Question: I have some rectangles drawn on 'Canvas'. And now I need for each rectangle an 'onclickListener'.
But because I'm very new to android and specially 'Canvas', I need some help.
Anyway is it possible to add a listener?

'''
RelativeLayout ll = (RelativeLayout) findViewById(R.id.rect);
Paint paint = new Paint();
Paint paintForSize = new Paint();
paintForSize.setColor(Color.parseColor("#FFFFFF"));
paintForSize.setTextSize(45);
Bitmap bg = Bitmap.createBitmap(480, 800, Bitmap.Config.ARGB_8888);
Canvas canvas = new Canvas(bg);
int left = 0; // initial start position of rectangles (50 pixels from left)
int leftText =70;
int topText = 93;
int top = 50; // 50 pixels from the top
int width = 60;
int height = 60;
for(int x = 0; x < 4; x++) { // draw 4 rectangles
if(x == 0){
paint.setColor(Color.parseColor("#FF7979"));
canvas.drawText("Rec 1", leftText, topText, paintForSize);
}
if(x == 1){
paint.setColor(Color.parseColor("#FFD060"));
canvas.drawText("Rec 2", leftText, topText, paintForSize);
}
if(x == 2){
paint.setColor(Color.parseColor("#B6DB49"));
canvas.drawText("Rec 3", leftText, topText, paintForSize);
}
if(x == 3){
paint.setColor(Color.parseColor("#CB97E5"));
canvas.drawText("Rec 4", leftText, topText, paintForSize);
}
canvas.drawRect(left, top, left+width, top+height, paint);
top = (top + height + 10); // set new left co-ordinate + 10 pixel gap
topText = (topText + height + 10);
}
RelativeLayout.LayoutParams params = new RelativeLayout.LayoutParams(LayoutParams.WRAP_CONTENT,
LayoutParams.WRAP_CONTENT);
params.addRule(RelativeLayout.ALIGN_PARENT_LEFT);
ImageView iV = new ImageView(this);
iV.setImageBitmap(bg);
ll.addView(iV,params);
'''
Can anybody guide me through this, how should I do it?
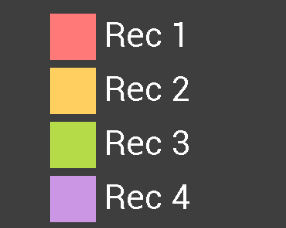
Answer: Might I suggest rethinking how this is going to work. If these rectangles are going to be buttons of some sort, perhaps your better off drawing buttons in your user interface, or using images instead of the rectangles. (Sorry didnt realise this is what you were going to do in your previous question)
Have a look at: <URL>
You can set an eventlistener on your imageview, as mentioned in another answer. See here: <URL>